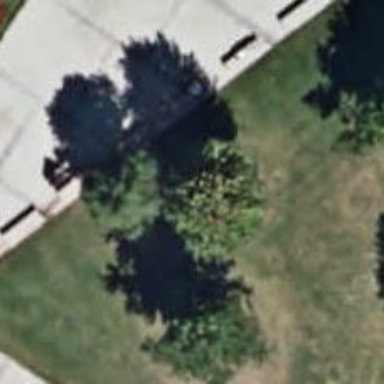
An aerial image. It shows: Deciduous broadleaved tree.